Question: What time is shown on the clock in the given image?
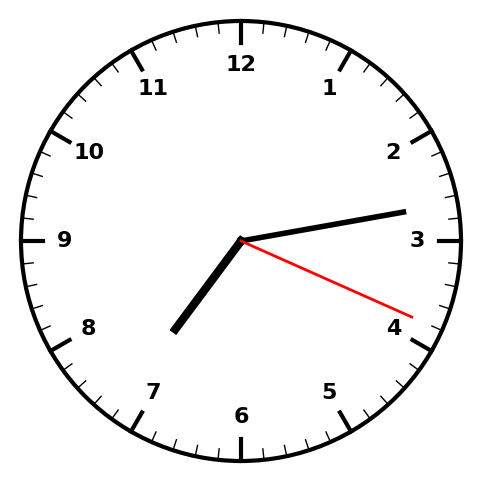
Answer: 07:13:19